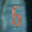
Label: 5